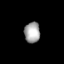
Tissue: skin
Cell type: Epithelial cells
Senescence score: 0.2209
Nuclear area (px): 317
Mean DAPI intensity: 166.334